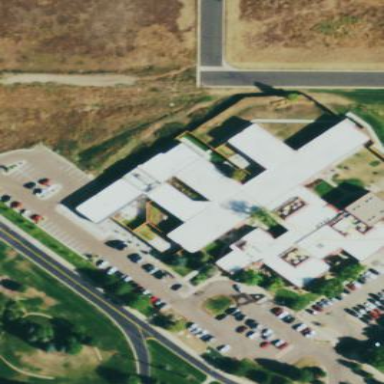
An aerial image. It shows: Hospital providing healthcare services.